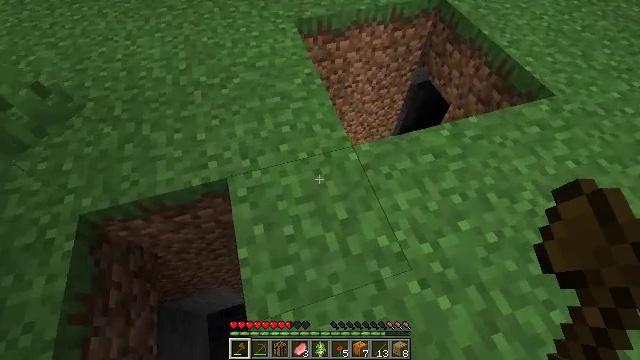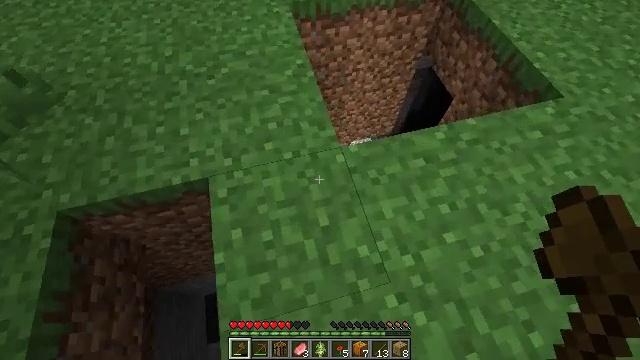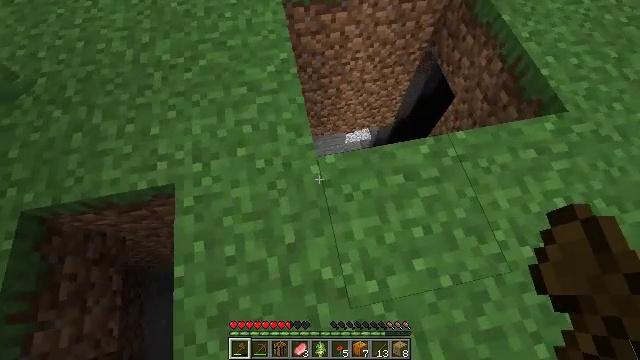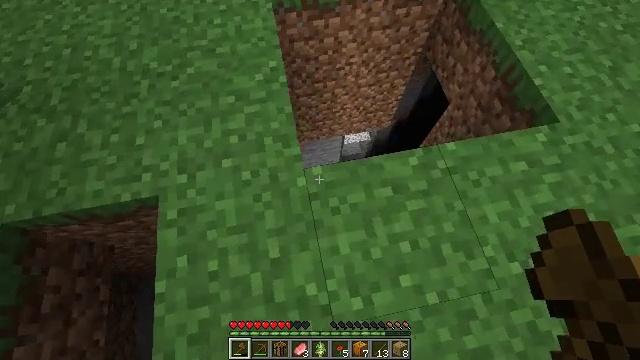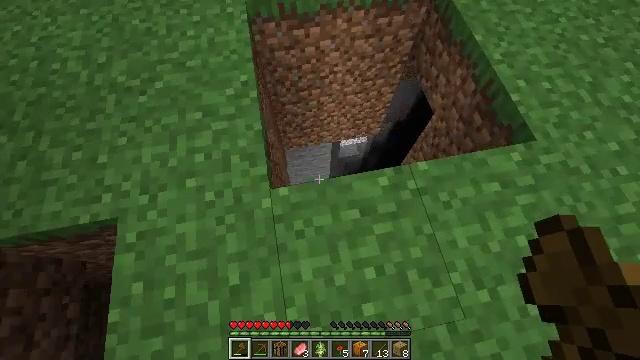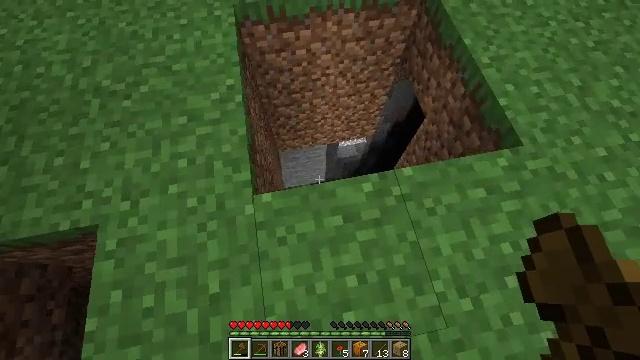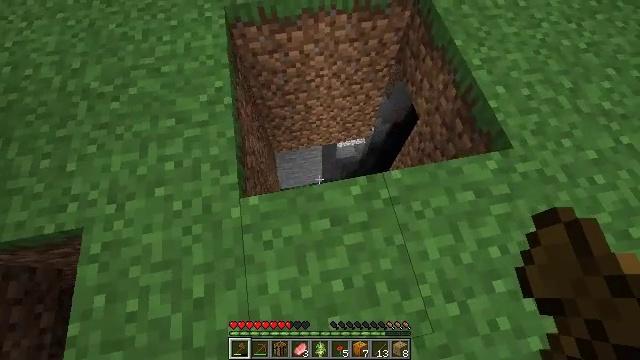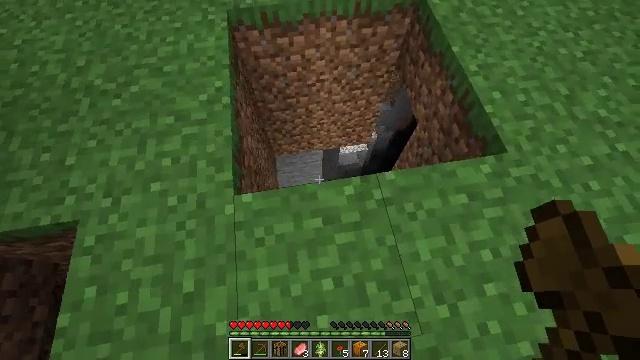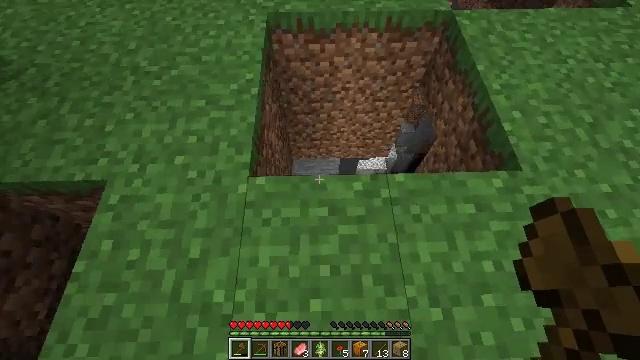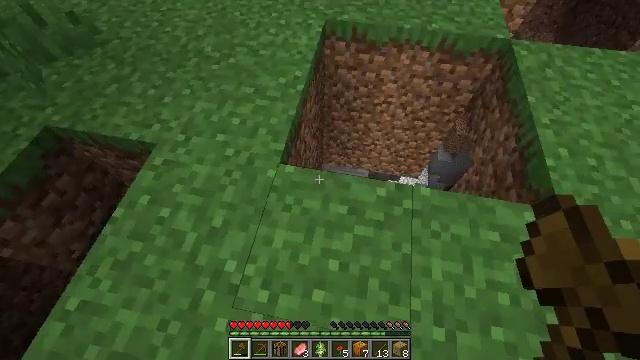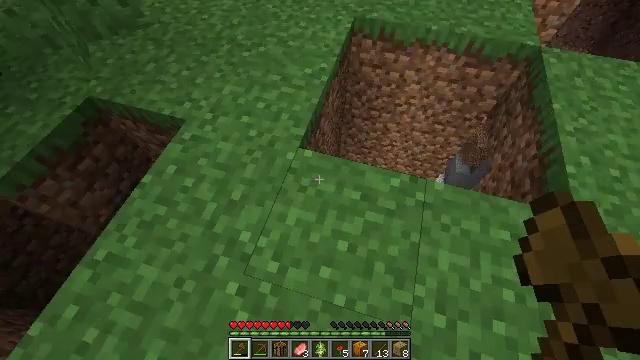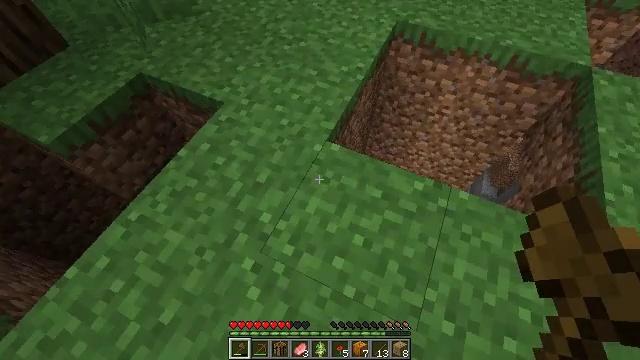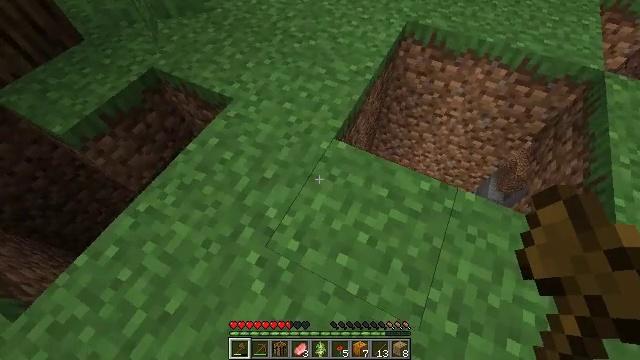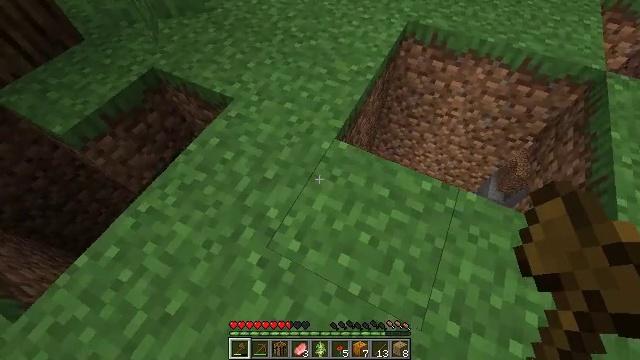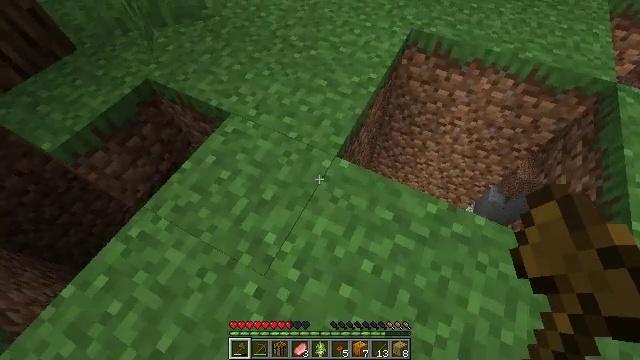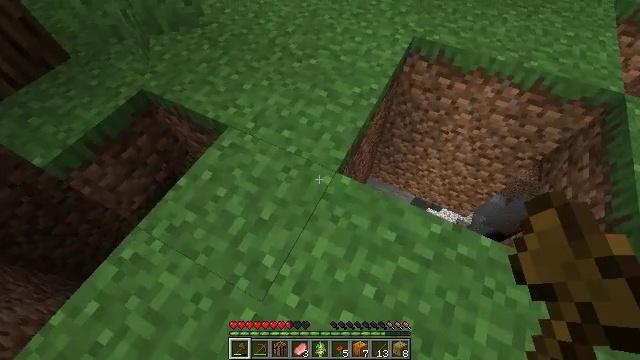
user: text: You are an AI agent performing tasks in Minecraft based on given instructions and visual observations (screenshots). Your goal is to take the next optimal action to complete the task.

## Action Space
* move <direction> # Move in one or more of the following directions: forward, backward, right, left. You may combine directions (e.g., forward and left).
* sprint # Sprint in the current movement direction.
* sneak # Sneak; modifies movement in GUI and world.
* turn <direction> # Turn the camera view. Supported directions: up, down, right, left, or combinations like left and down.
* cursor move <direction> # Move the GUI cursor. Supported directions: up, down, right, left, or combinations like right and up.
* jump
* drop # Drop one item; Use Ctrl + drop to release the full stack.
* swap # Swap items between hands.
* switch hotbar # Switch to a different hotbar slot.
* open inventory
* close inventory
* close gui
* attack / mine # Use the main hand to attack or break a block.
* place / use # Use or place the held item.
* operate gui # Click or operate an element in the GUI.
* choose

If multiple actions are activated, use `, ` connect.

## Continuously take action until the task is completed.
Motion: motion action
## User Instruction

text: Gather grass on the ground.
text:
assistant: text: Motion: move forward and move right, turn left and down
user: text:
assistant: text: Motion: move forward and move right, turn left and down
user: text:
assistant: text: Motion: move forward and move right
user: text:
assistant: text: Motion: move right
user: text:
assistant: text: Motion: no_op
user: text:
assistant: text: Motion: no_op
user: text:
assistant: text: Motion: move back, turn left and up
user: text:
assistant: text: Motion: move back, turn left and up
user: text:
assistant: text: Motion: move back, turn left and up
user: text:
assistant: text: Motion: turn left
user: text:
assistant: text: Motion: turn left
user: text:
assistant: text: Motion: turn left
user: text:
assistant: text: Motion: move forward
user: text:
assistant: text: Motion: move forward
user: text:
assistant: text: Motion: move forward
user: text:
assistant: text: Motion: move forward and move left
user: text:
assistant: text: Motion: move forward and move left, turn down
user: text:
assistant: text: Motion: move forward, turn right and down
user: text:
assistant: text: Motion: move forward, turn right
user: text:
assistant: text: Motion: move forward
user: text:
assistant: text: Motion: move forward
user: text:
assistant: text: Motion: move forward
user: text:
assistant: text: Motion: move forward
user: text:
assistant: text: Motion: move forward
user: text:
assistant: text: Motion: move forward, turn right
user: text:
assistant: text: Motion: move forward, turn right and down
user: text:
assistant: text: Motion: move forward, turn right
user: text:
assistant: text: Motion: move forward
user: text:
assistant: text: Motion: move forward, turn right
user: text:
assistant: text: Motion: move forward and move right, turn right